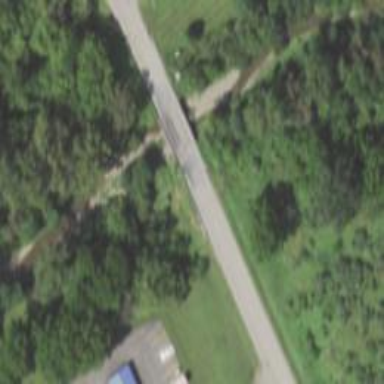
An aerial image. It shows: Residential road with bridge.